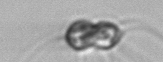
Label: Chaetoceros